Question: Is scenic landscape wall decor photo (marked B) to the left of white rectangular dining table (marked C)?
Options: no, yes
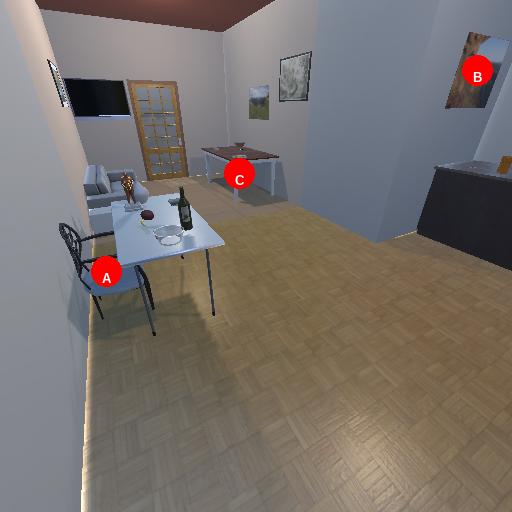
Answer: no